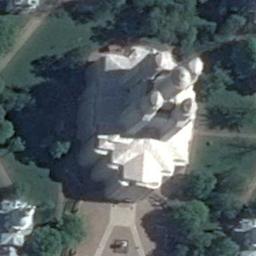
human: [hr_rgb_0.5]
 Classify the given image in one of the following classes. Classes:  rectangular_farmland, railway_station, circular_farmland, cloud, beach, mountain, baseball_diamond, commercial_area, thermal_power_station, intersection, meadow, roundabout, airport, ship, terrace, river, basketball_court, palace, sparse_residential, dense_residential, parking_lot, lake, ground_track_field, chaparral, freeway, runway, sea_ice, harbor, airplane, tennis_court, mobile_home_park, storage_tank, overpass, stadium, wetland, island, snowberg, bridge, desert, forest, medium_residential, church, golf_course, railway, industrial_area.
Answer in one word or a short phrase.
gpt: palace